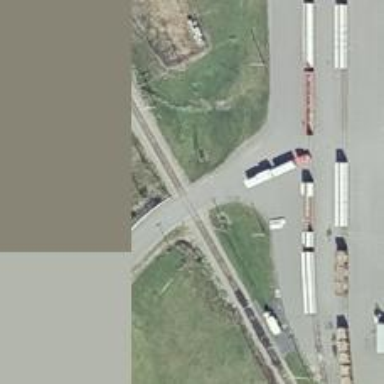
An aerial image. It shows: Railway level crossing.